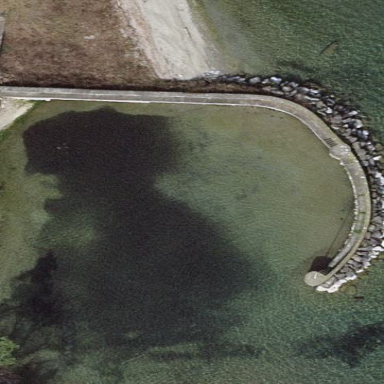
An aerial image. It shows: Breakwater structure.